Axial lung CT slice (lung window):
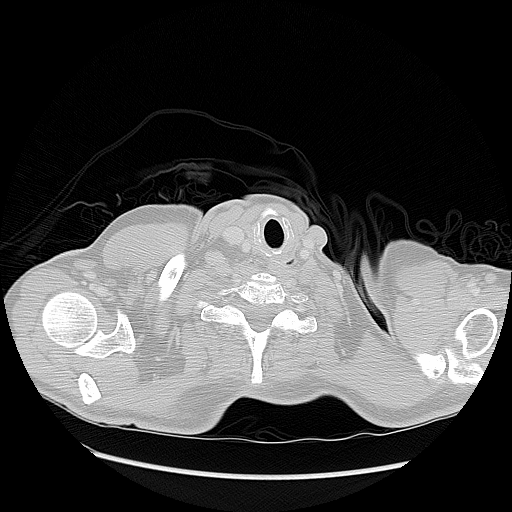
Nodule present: no